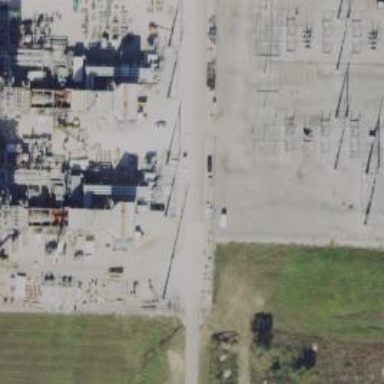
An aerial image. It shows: Gas turbine generator is in use.